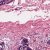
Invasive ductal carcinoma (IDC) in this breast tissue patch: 0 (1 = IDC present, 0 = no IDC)